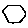
Label: hexagon